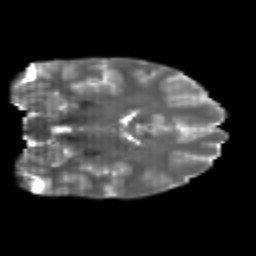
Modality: T2w
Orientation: coronal
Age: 22
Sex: male
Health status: healthy
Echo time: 0.074 s